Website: walmart
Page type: review-order
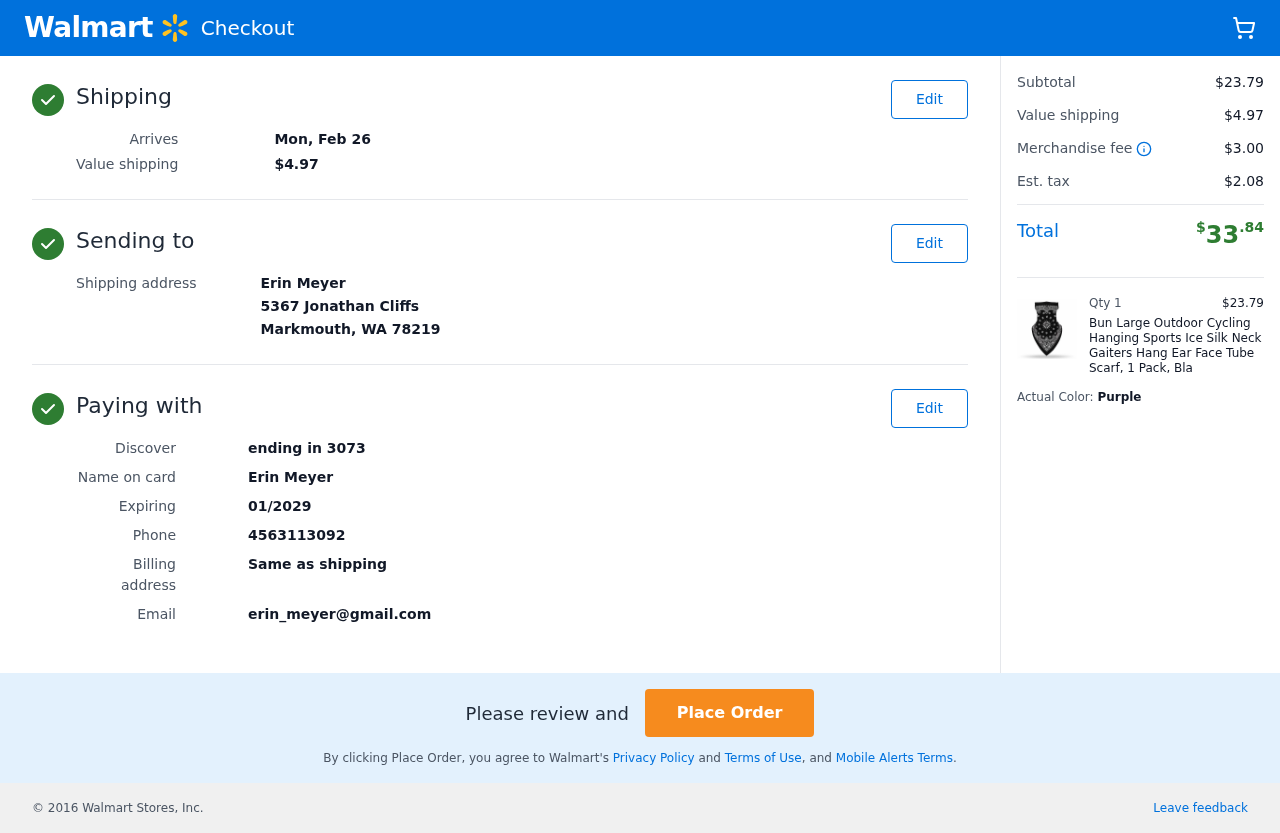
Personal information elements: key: PII_CARD_LAST4
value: ending in 3073
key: PII_CARD_TYPE
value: Discover
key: PII_CITY_STATE_ZIP
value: Markmouth, WA 78219
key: PII_EMAIL
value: erin_meyer@gmail.com
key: PII_FULLNAME
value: Erin Meyer
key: PII_PHONE
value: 4563113092
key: PII_STREET
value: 5367 Jonathan Cliffs
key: PII_FULLNAME2
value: Erin Meyer
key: PII_CARD_EXPIRY
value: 01/2029
Product elements: key: PRODUCT1_NAME
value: Bun Large Outdoor Cycling Hanging Sports Ice Silk Neck Gaiters Hang Ear Face Tube Scarf, 1 Pack, Bla
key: PRODUCT1_PRICE
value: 23.79
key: PRODUCT1_QUANTITY
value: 1
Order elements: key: ORDER_DELIVERY_DATE
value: Mon, Feb 26
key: ORDER_SHIPPING_COST
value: $4.97
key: ORDER_SUBTOTAL
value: $23.79
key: ORDER_MERCHANDISE_FEE
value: $3.00
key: ORDER_TAX
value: $2.08
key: ORDER_TOTAL
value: $33.84